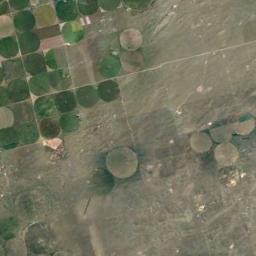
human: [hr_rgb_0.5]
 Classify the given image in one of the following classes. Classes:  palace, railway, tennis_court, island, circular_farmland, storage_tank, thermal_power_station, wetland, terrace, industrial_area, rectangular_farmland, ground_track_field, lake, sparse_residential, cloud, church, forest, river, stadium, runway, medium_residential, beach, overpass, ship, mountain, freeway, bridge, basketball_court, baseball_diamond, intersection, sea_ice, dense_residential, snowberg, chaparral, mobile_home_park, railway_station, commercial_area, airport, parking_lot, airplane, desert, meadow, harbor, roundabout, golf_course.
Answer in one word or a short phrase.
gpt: circular_farmland